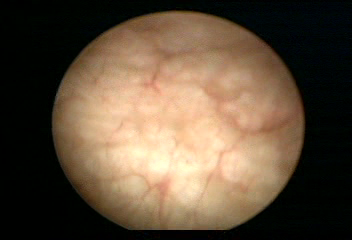
Modality: WLC
Class: Normal mucosa
Bladder cancer association: No